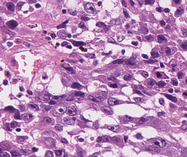
Tumor epithelial tissue: yes
Tumor-associated stroma tissue: no
Normal tissue: no